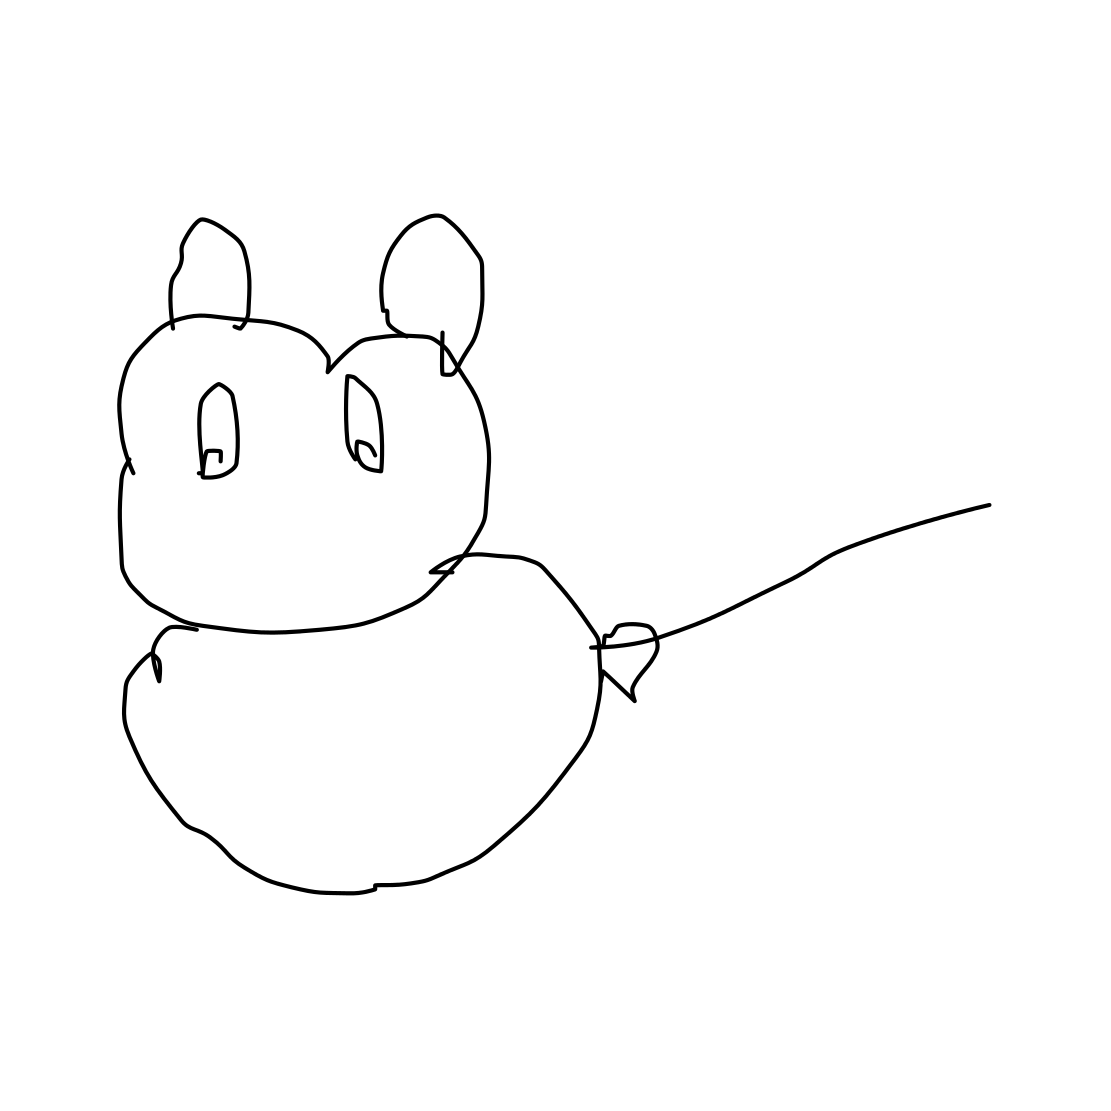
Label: teddy-bear